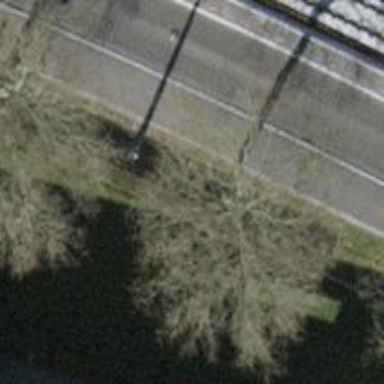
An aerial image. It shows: Tree-lined avenue.